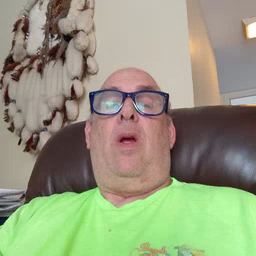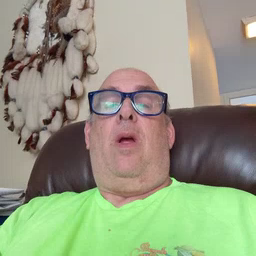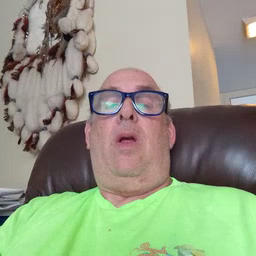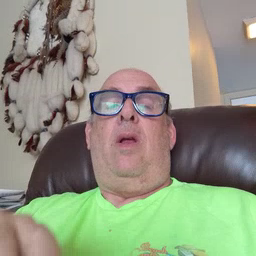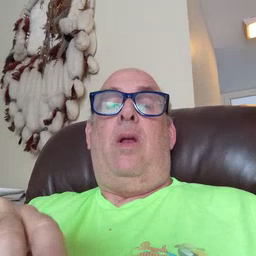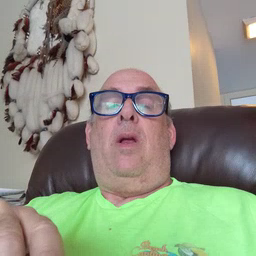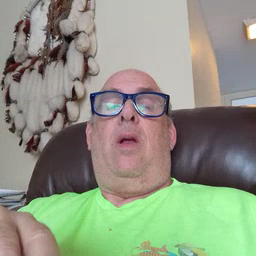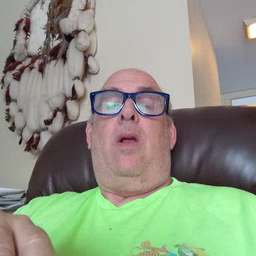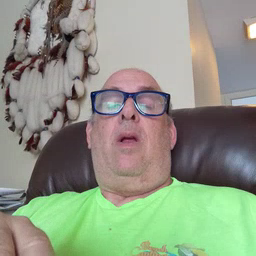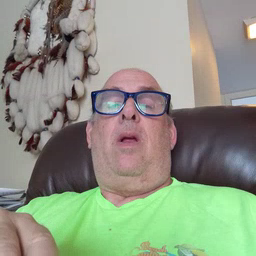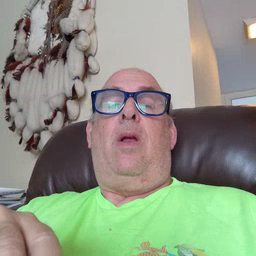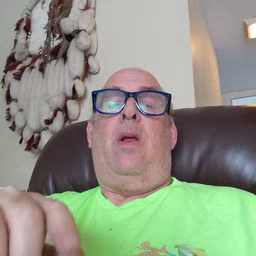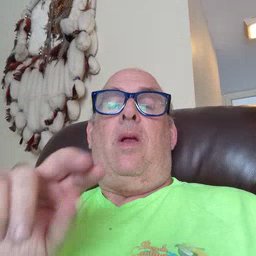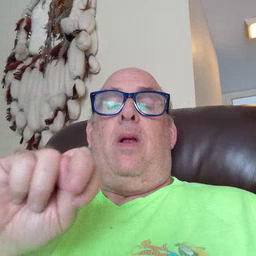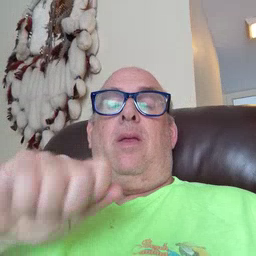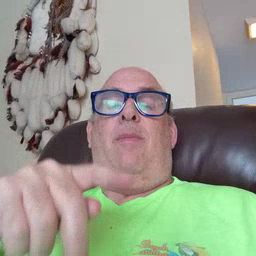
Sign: nap